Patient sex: F
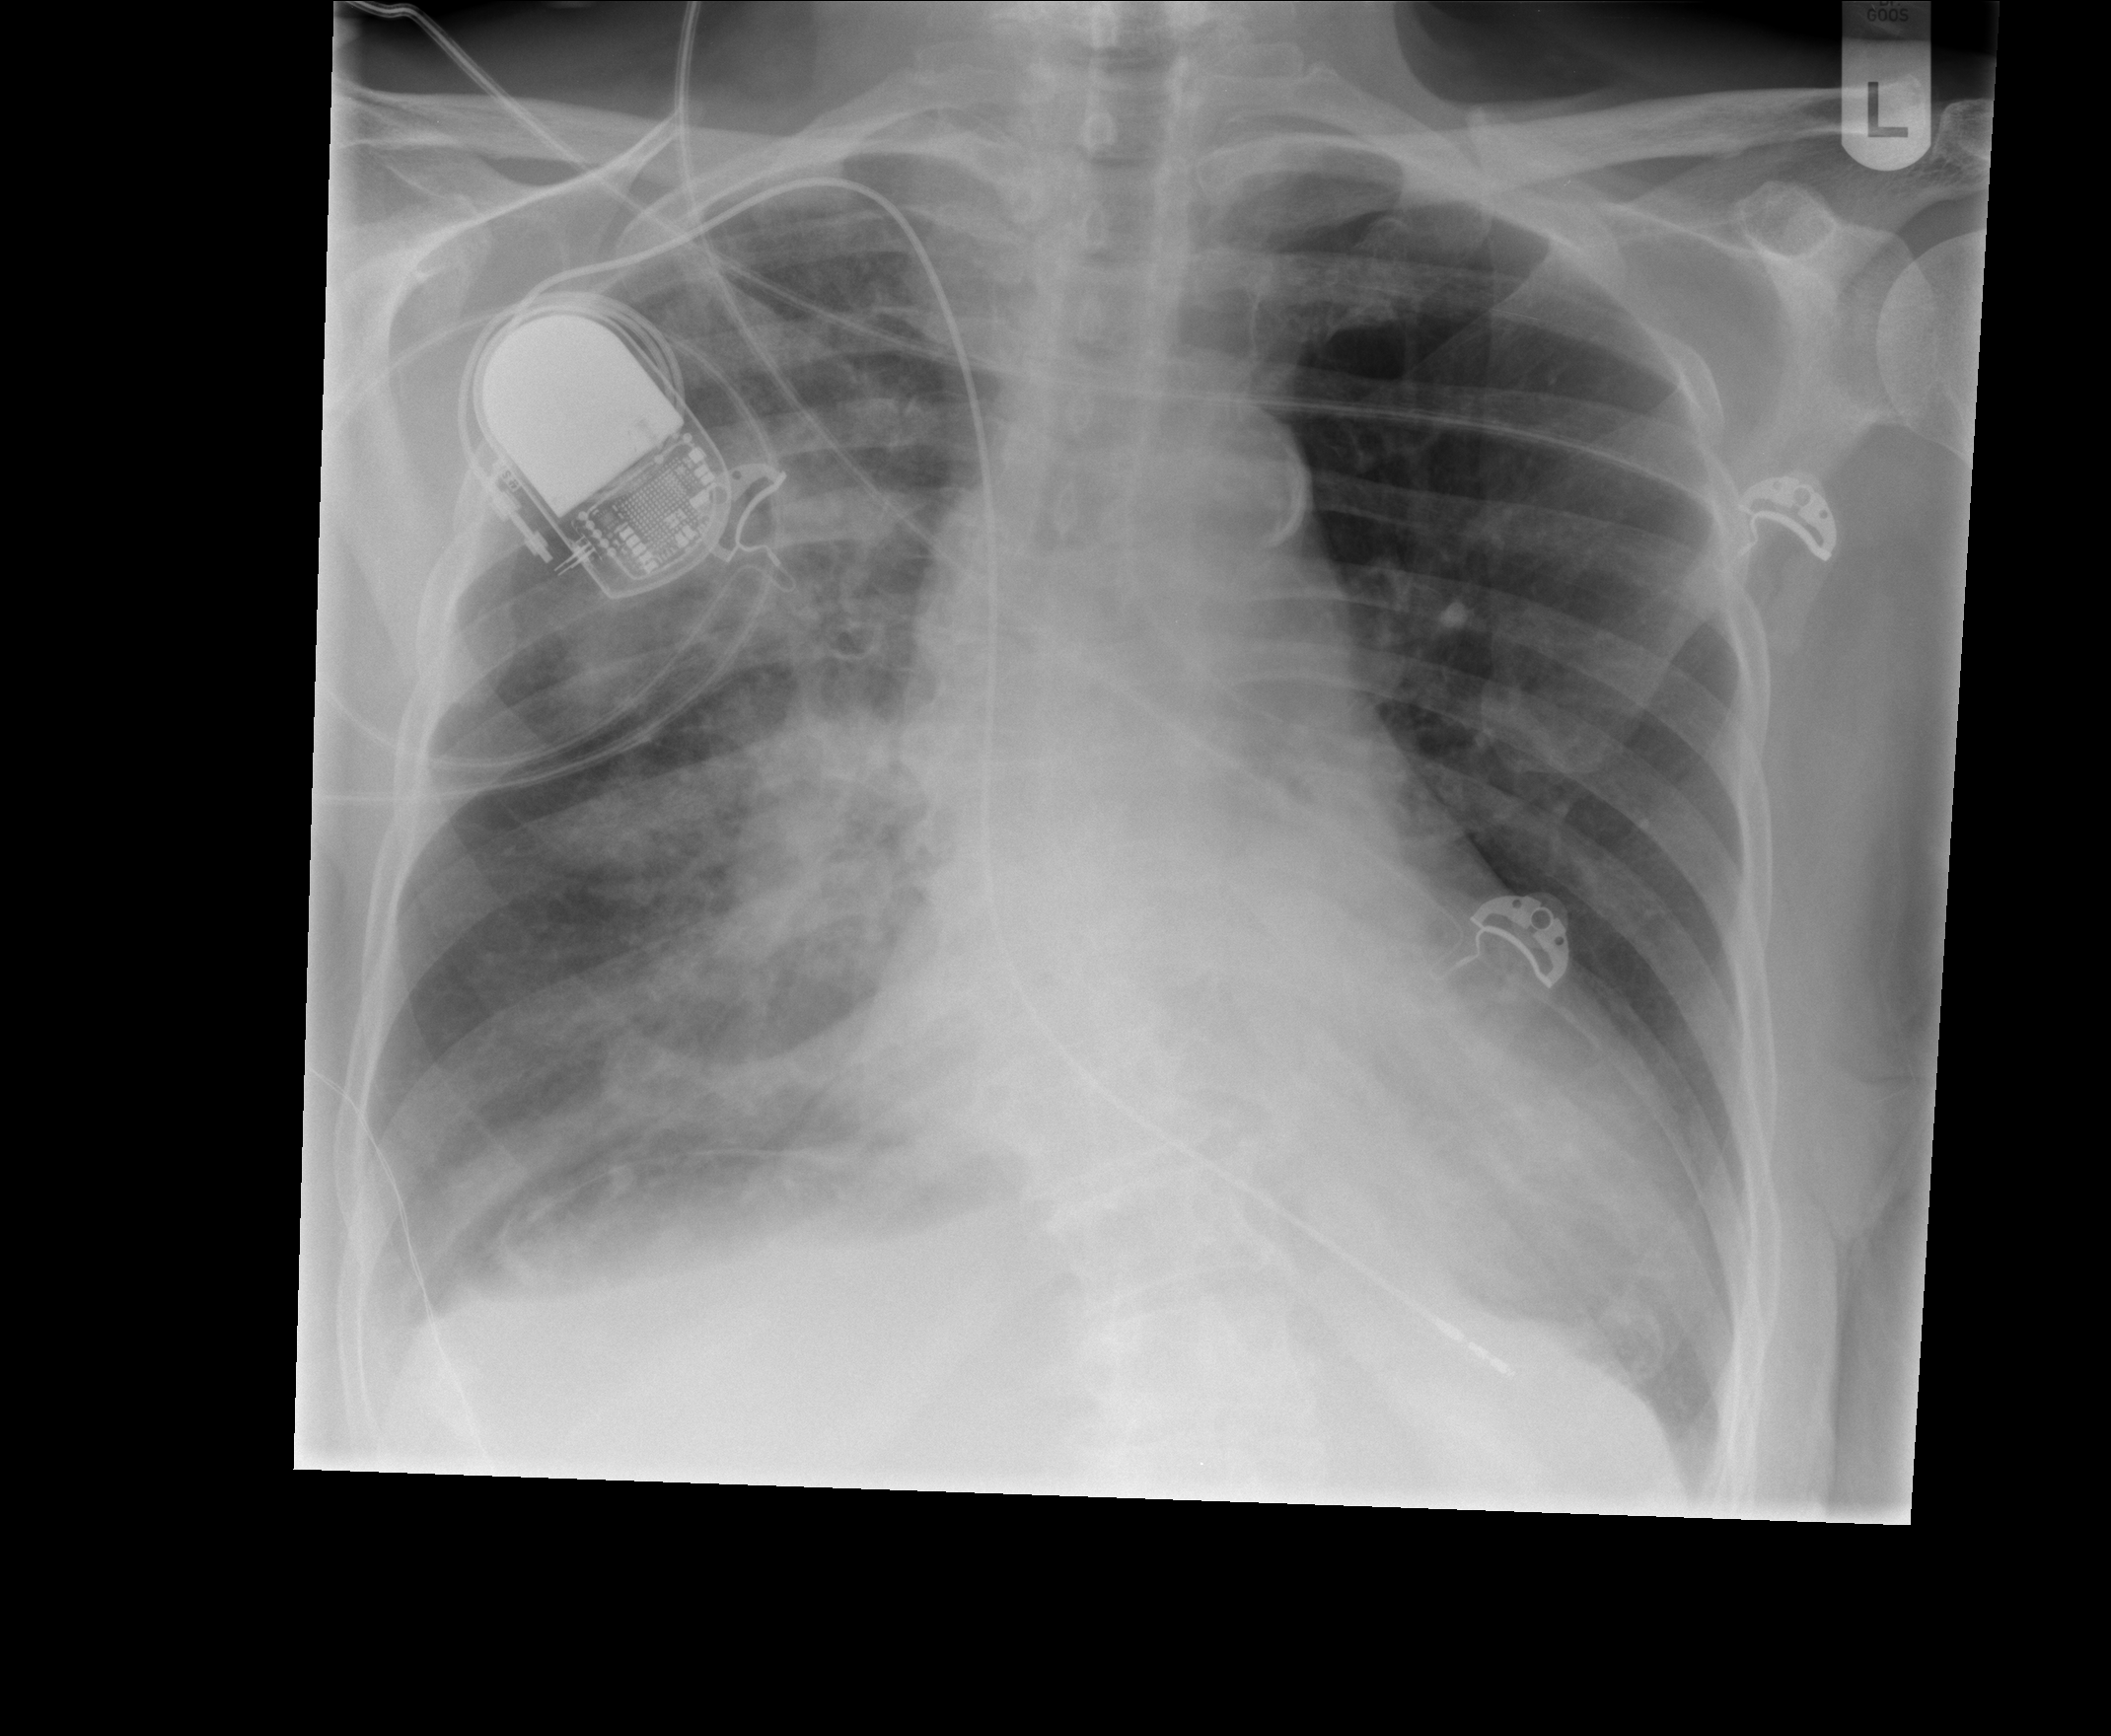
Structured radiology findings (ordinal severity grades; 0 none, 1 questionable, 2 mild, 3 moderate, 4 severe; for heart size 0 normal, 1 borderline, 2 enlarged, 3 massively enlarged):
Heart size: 1
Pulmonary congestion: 0
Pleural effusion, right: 0
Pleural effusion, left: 0
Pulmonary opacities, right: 3
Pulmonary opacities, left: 0
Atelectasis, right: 0
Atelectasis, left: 0